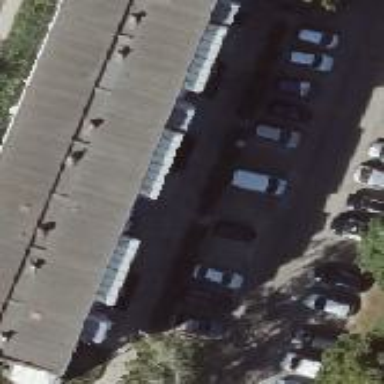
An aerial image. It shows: Street-side parking area.